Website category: sports
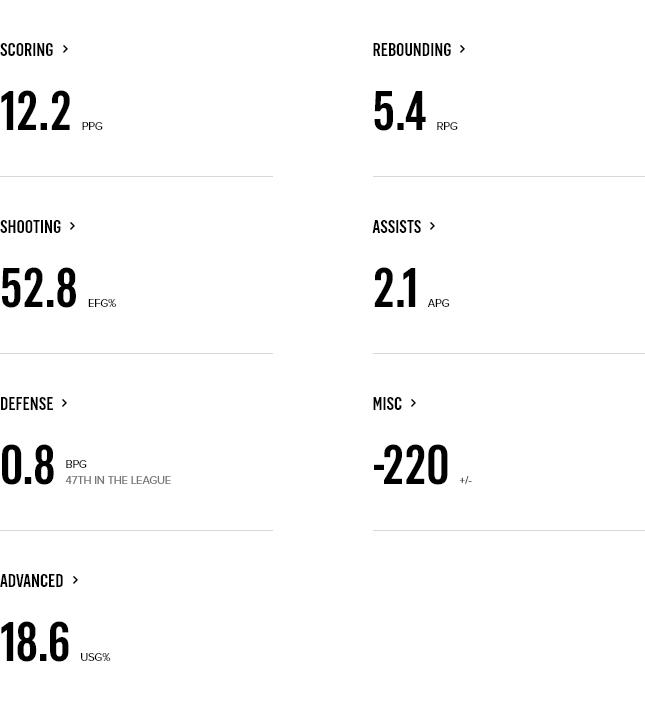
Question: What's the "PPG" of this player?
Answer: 12.2

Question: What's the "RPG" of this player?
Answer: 5.4

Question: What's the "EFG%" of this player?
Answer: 52.8

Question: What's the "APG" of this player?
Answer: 2.1

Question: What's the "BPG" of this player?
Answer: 0.8

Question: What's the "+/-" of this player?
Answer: -220

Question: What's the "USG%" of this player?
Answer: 18.6

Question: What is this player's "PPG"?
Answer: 12.2

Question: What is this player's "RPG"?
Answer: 5.4

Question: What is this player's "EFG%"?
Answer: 52.8

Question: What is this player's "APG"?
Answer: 2.1

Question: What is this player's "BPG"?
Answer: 0.8

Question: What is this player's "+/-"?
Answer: -220

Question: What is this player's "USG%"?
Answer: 18.6

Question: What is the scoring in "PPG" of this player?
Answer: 12.2

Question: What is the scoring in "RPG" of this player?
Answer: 5.4

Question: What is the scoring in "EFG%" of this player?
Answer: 52.8

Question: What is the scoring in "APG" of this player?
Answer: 2.1

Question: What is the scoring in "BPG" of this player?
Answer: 0.8

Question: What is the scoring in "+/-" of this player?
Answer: -220

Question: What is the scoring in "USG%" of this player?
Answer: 18.6

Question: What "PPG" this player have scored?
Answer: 12.2

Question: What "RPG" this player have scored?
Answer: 5.4

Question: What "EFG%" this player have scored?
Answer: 52.8

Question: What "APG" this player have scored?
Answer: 2.1

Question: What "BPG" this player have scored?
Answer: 0.8

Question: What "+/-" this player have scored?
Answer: -220

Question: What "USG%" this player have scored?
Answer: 18.6

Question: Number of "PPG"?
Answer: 12.2

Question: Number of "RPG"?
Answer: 5.4

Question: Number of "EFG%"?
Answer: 52.8

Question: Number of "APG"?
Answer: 2.1

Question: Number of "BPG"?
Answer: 0.8

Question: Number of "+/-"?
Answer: -220

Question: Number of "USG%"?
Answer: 18.6

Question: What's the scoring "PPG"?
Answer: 12.2

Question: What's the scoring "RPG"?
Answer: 5.4

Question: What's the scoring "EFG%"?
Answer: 52.8

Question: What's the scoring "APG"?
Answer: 2.1

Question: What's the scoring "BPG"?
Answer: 0.8

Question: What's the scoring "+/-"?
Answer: -220

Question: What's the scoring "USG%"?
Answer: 18.6